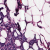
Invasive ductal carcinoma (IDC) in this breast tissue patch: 1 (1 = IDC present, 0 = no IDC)